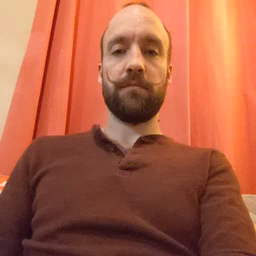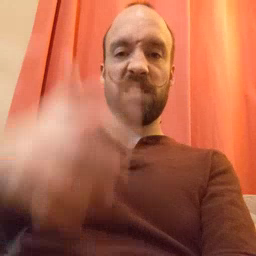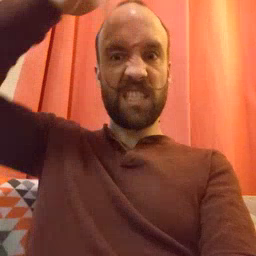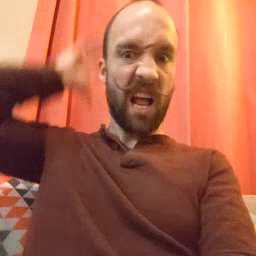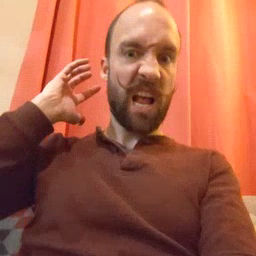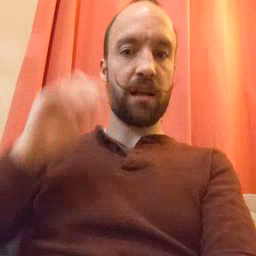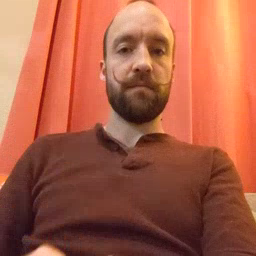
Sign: lion